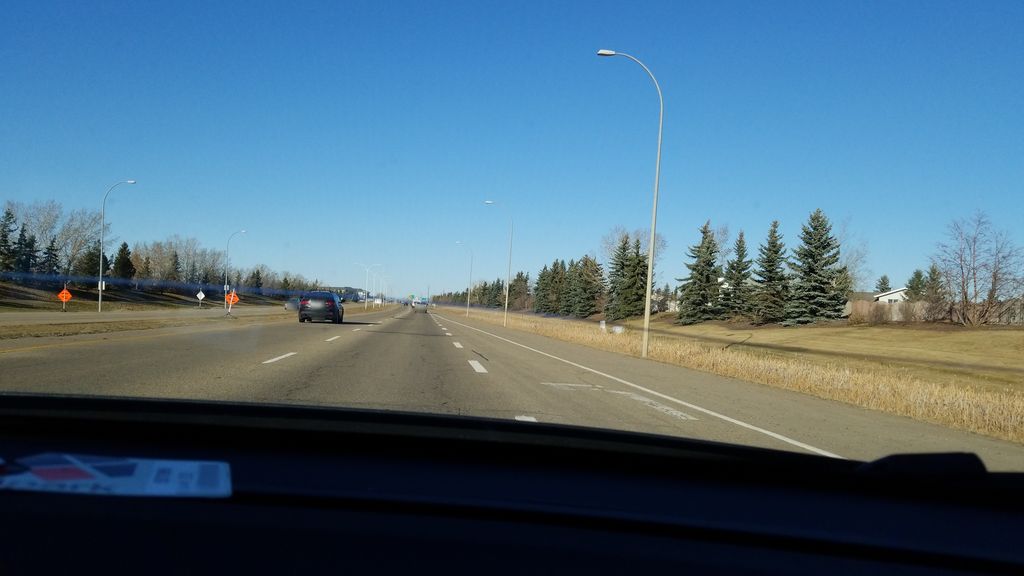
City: edmonton